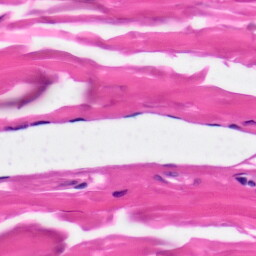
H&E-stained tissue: Skin